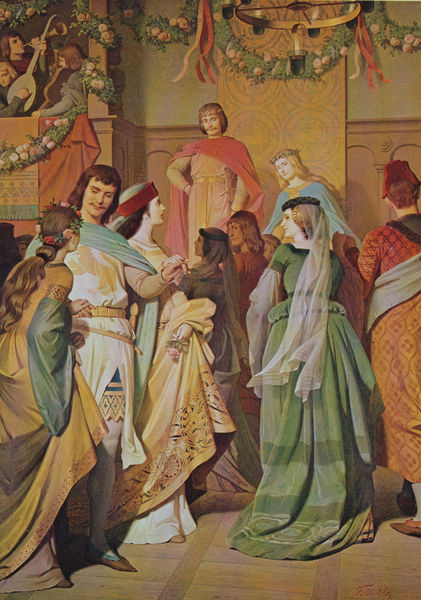
Titel: Gawans Hochzeitsfeier mit Orgelusen
Künstler: Ferdinand der Jüngere Piloty
Standort: Schloss Neuschwanstein
Institution: Tribünengang im Sängersaal
Schlagwörter: gemälde, mann, weiß, frauen, gelb, grün, menschen, ocker, blume, blumen, braun, damen, frau, grau, haar, hut, kleid, kleider, männer, orange, raum, schmuck, schwarz, szene, zimmer, rot, schleier, fest, herren, malerei, tanz, bart, feier, feiern, jung, mütze, wand, falten, historie, herr, boden, gold, haare, kostüm, mantel, adel, girlande, musik, musiker, tanzen, locken, fußboden, mauer, hof, saal, romantik, könig, dekoration, tapete, deutsch, fliesen, mäntel, fräulein, kranz, ritter, girlanden, schoss, sage, mittelalter, märchen, historienmalerei, blumenkranz, historismus, kostüme, nibelungen, löwe, kränze, laute, reigen, schwind, weisss, hofstaat, mittelalterlich, vertäfelung, rudolf, radleuchter, roland, wartburg, musikanten, minne, schwindt, carolsfeld, cornelius, gangieren, höfischer tanz, julius, mittelelter, moritz von schwind, moritz von schwindt, nibelungensage, ritterromane, schnorr, von schwind, zimmeer